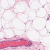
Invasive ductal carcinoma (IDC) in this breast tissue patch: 0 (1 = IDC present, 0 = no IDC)